Question: Code:
'''
Job job = new Job("Connect to Database") {
@Override
protected IStatus run(IProgressMonitor monitor) {
// Ji Shi Shi Zai Zheng Chang De Qing Kuang Xia ,Mou Xie Ban Ben De DB2De Lian Jie Jian Li Shi Jian Ye Bi Jiao Chang . . .
monitor.beginTask("Zheng Zai Jian Li Dao Shu Ju Ku De Lian Jie ...", 100);
try {
Thread.sleep(3000);
database = new Database(cp.getName(), cp.getConnection());
} catch (Exception e) {
e.printStackTrace();
IStatus sqlErrorStatus = new Status(IStatus.ERROR, "amarsoft.dbmp", e.getMessage(), null);
StatusManager.getManager().handle(sqlErrorStatus, StatusManager.SHOW);
}
monitor.done();
return Status.OK_STATUS;
}
};
'''

How can I make it display the exception's stack trace when user click the 'Details' button?
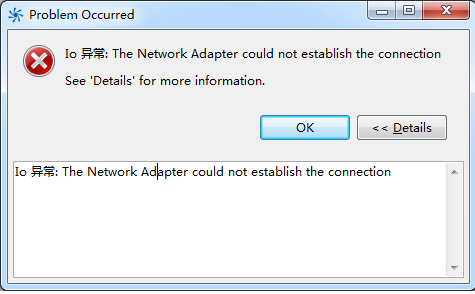
Answer: Default details area of status dialog does display exception stack trace.
If you have your own Eclipse <URL>' method:
'''
void configureStatusDialog(WorkbenchStatusDialogManager statusDialog) {
statusDialog.enableDefaultSupportArea(true);
statusDialog.setDetailsAreaProvider(new CustomStatusAreaProvider());
}
class CustomStatusAreaProvider extends AbstractStatusAreaProvider {
Control createSupportArea(Composite parent, StatusAdapter statusAdapter) {
//Create and return details area
}
}
'''
---
By to 'Status' instead of 'null' you make the stack trace available for details dialog of error log view.